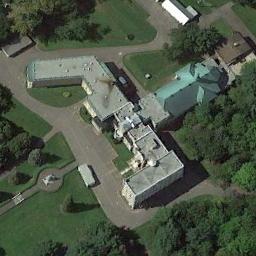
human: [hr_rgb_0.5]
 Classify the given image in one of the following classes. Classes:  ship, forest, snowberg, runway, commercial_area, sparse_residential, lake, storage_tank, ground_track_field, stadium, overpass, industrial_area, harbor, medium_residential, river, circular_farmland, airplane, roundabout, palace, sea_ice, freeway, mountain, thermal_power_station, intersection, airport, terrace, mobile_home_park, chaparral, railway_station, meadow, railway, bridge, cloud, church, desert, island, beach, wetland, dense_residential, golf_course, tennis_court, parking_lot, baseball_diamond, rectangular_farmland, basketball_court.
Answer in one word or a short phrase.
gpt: church